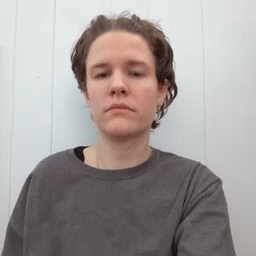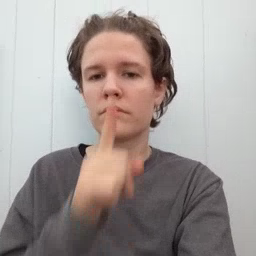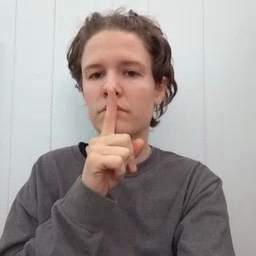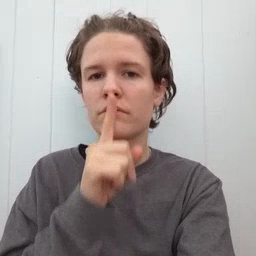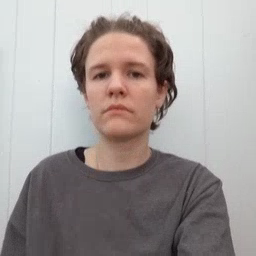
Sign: shhh